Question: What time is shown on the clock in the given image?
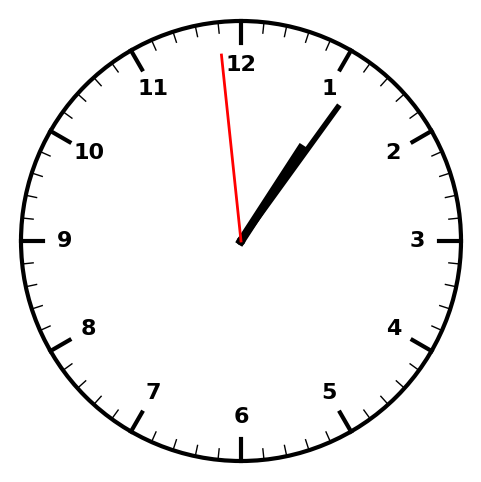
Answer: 01:05:59